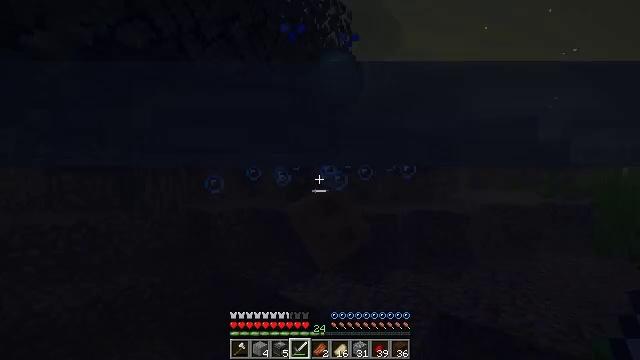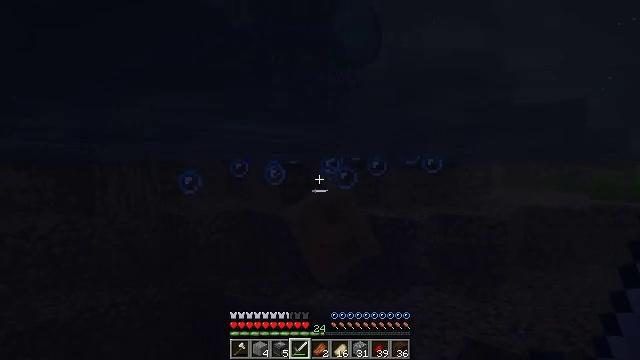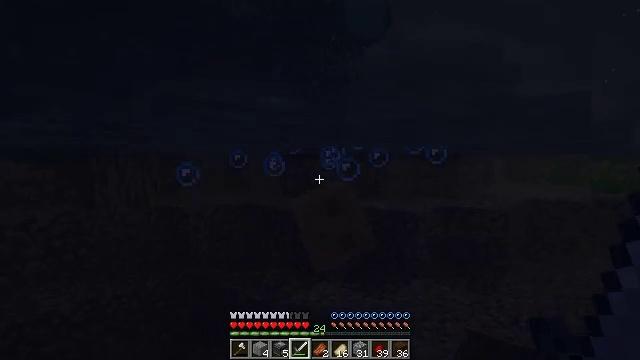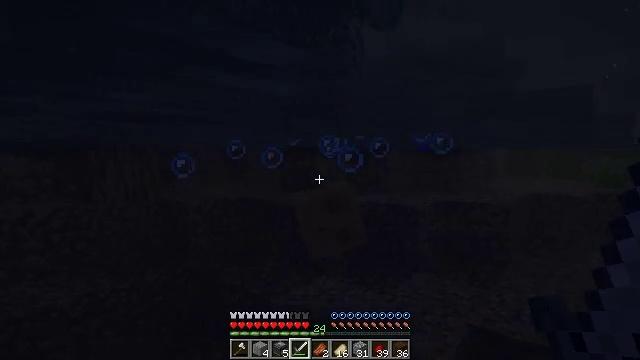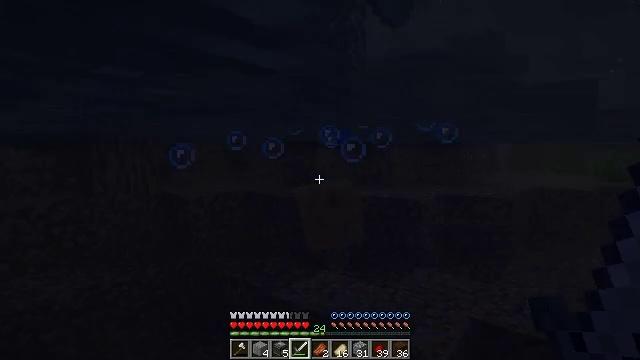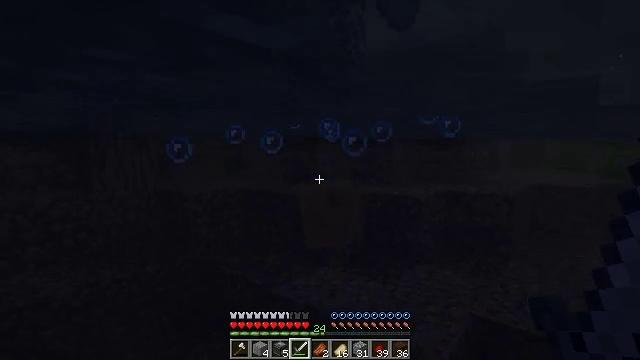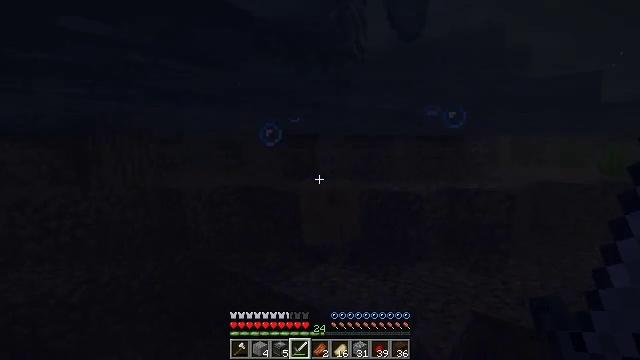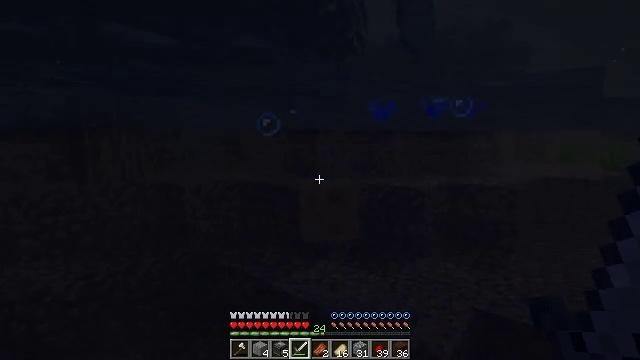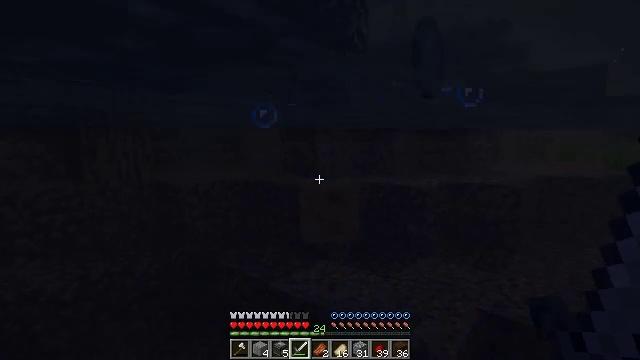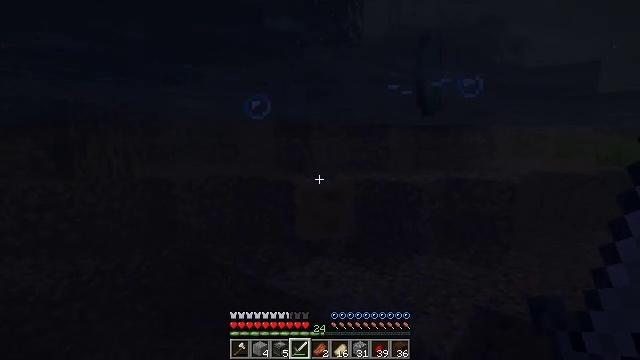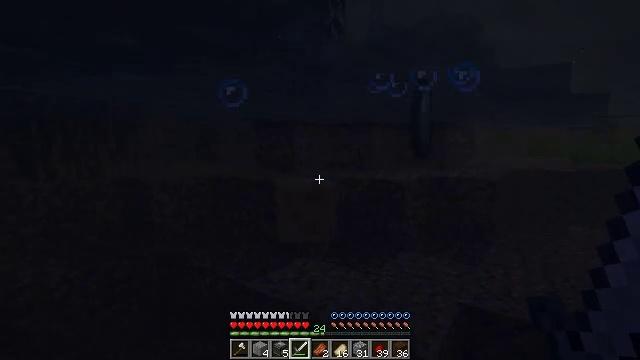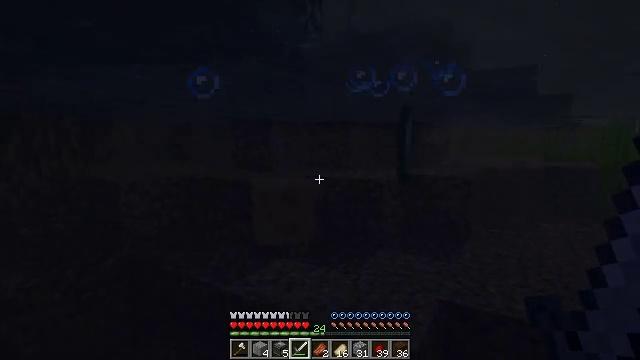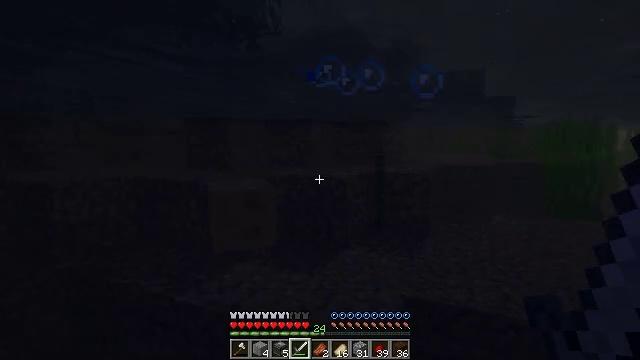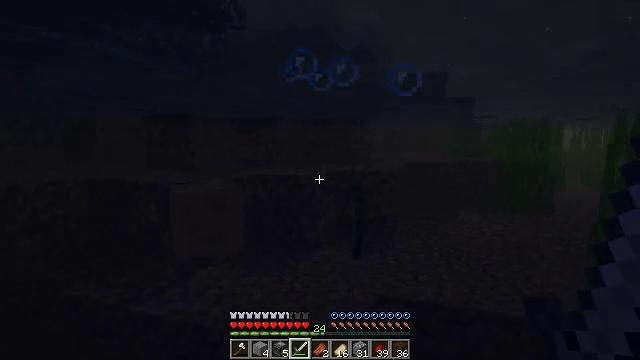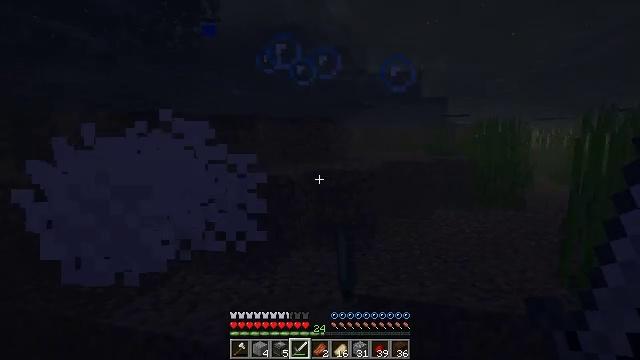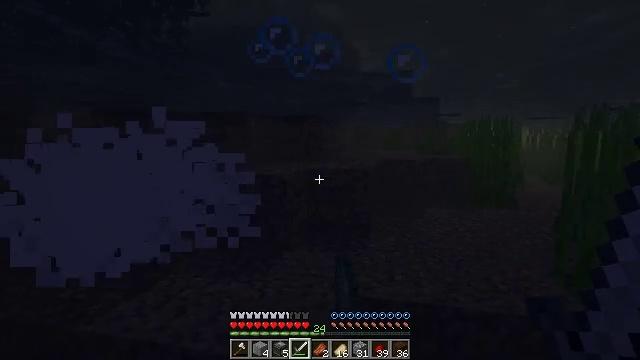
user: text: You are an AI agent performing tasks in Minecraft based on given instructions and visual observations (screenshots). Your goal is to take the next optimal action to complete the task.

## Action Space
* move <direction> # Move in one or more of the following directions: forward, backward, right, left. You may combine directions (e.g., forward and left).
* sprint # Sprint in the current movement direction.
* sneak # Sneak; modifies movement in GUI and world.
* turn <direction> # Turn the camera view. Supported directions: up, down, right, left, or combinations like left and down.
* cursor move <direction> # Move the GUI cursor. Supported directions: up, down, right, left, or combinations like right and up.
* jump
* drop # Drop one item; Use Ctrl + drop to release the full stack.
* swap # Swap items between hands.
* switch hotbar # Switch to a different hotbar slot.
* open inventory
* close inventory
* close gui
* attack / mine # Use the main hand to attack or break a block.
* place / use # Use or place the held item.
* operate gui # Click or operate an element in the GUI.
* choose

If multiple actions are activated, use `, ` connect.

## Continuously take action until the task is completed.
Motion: motion action
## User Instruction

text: Combat the slime.
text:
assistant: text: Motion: no_op
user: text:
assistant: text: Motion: turn down
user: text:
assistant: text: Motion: no_op
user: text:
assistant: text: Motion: no_op
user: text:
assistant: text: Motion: move forward
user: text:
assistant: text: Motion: move forward
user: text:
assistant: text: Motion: move forward
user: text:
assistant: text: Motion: move forward
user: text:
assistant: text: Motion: move forward
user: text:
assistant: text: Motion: move forward, turn right
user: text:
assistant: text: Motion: move forward, turn right
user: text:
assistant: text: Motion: move forward, turn right
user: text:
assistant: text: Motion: move forward, turn right
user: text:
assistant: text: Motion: move forward, turn right
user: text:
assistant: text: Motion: move forward, turn right
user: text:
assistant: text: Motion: move forward
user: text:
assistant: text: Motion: move forward
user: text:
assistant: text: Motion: move forward
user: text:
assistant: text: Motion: move forward, turn down
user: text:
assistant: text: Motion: move forward
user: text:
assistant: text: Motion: move forward
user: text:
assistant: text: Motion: move forward, turn down
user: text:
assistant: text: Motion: move forward, jump
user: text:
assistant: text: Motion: move forward, jump
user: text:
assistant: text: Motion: move forward, jump
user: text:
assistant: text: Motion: move forward, jump
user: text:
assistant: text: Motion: move forward, jump
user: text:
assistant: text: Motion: move forward, jump
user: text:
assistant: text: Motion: move forward, jump
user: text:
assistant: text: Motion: move forward, turn up, jump